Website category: sports
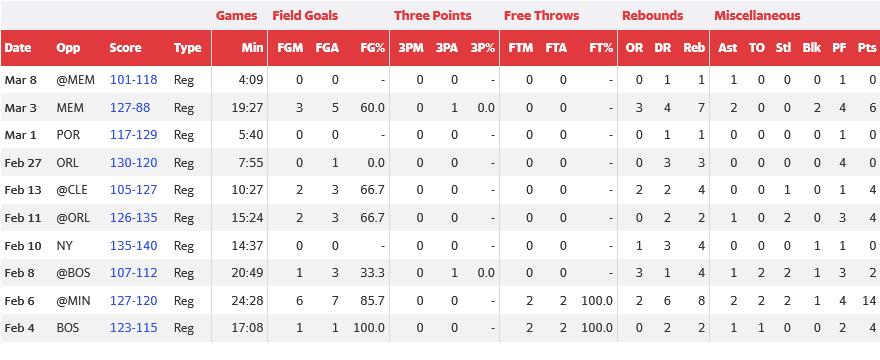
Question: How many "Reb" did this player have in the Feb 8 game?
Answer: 4

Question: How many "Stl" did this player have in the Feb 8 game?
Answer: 2

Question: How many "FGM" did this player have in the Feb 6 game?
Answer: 6

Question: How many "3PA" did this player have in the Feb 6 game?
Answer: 0

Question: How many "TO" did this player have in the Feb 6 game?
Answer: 2

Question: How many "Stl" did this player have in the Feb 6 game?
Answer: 2

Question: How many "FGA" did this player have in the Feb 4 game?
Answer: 1

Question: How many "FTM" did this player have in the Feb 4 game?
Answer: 2

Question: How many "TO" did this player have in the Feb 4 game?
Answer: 1

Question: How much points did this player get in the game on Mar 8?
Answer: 0

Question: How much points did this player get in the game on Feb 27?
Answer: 0

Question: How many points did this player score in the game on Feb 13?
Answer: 4

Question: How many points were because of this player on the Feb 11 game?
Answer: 4